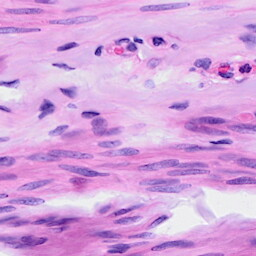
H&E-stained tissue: Ovarian